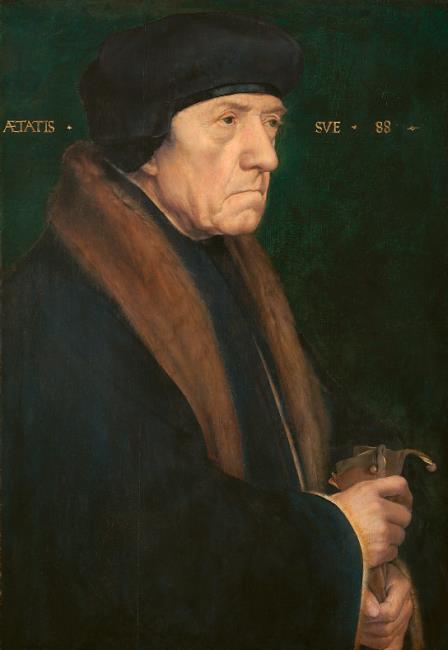
Title: Portrait of John Chambers
Artist: Hans Holbein (II)
Earliest date: 1541
Latest date: 1542
Genre: painting
Iconography: Gloves
Keywords: man's portrait, half-length, head to the right, body facing right, glove/gloves in hand